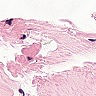
Metastatic tissue present: no